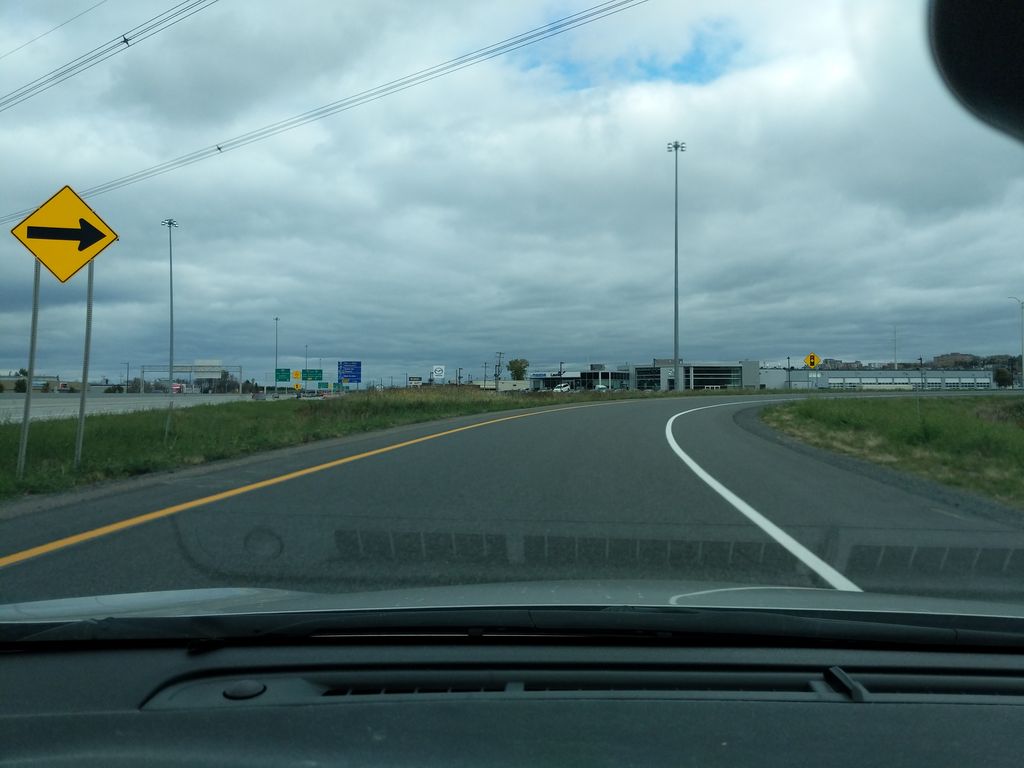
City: quebec_city